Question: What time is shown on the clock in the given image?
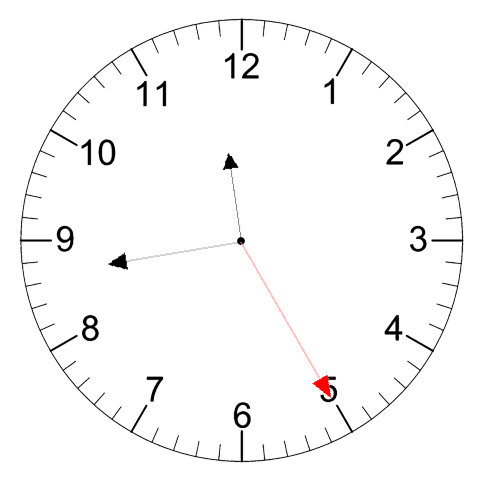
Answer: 11:43:25